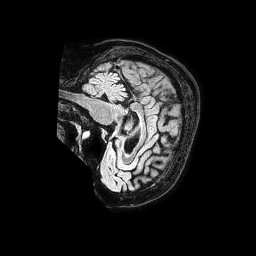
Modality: FLAIR
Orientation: sagittal
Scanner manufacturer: philips
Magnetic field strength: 1.5 T
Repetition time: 4.8 s
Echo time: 0.3 s